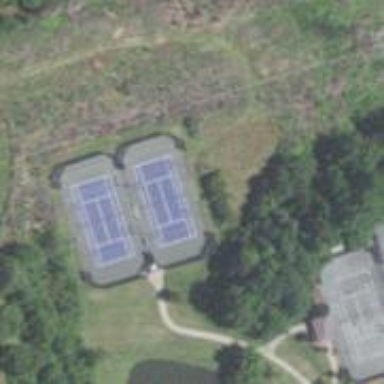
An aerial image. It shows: Tennis court on the leisure land pitch.